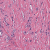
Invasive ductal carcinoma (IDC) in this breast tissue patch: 1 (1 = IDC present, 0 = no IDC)